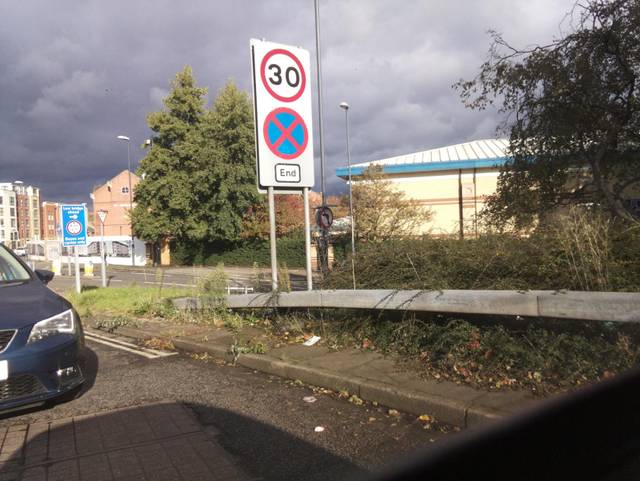
Region: United Kingdom
Coordinates: 52.927, -1.474